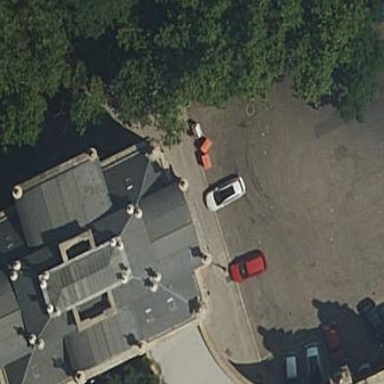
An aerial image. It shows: Building with rounded roof.